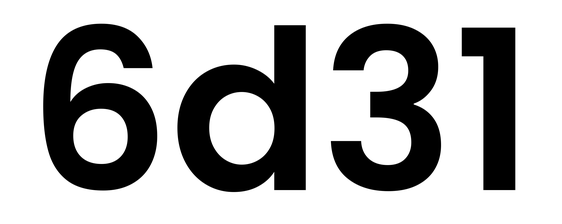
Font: Poppins-SemiBold